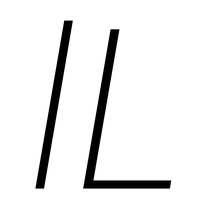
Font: Roboto-Italic_ExtraLight_Italic